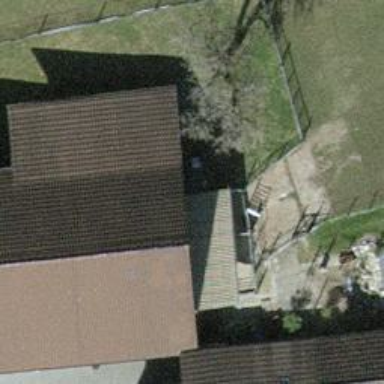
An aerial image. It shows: Fence is in the image.